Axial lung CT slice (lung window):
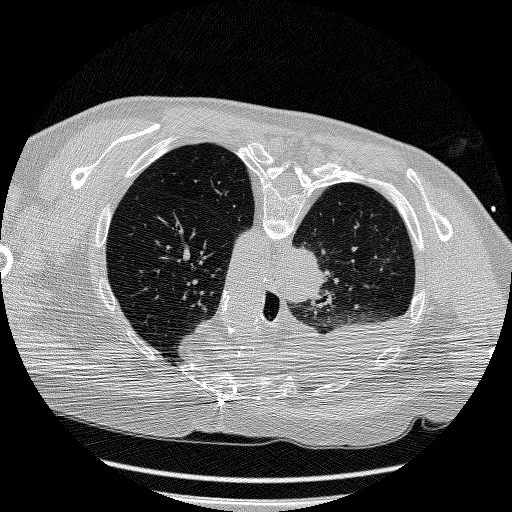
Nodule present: no